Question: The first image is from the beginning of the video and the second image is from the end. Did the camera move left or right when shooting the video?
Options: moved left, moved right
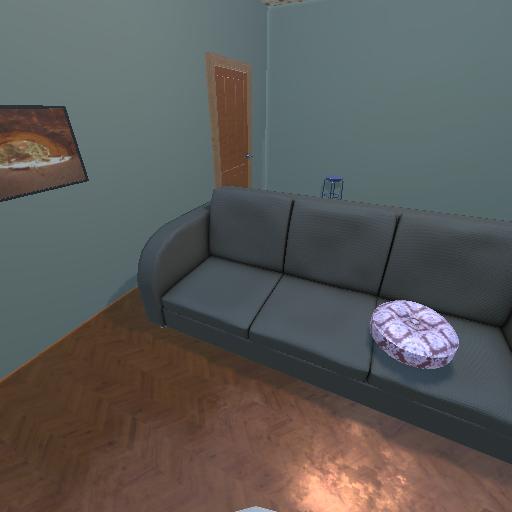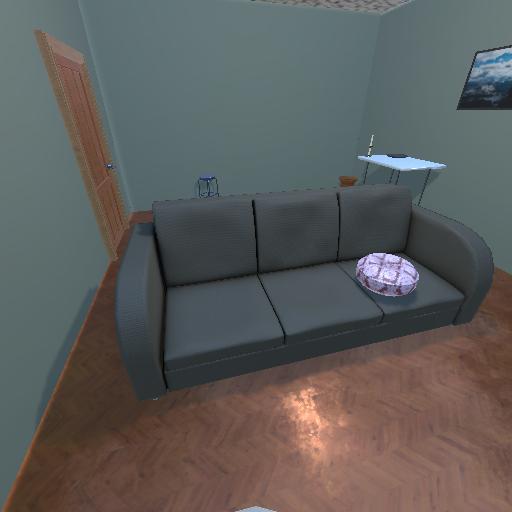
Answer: moved left